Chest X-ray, PA view. Patient: 51 years old, sex M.
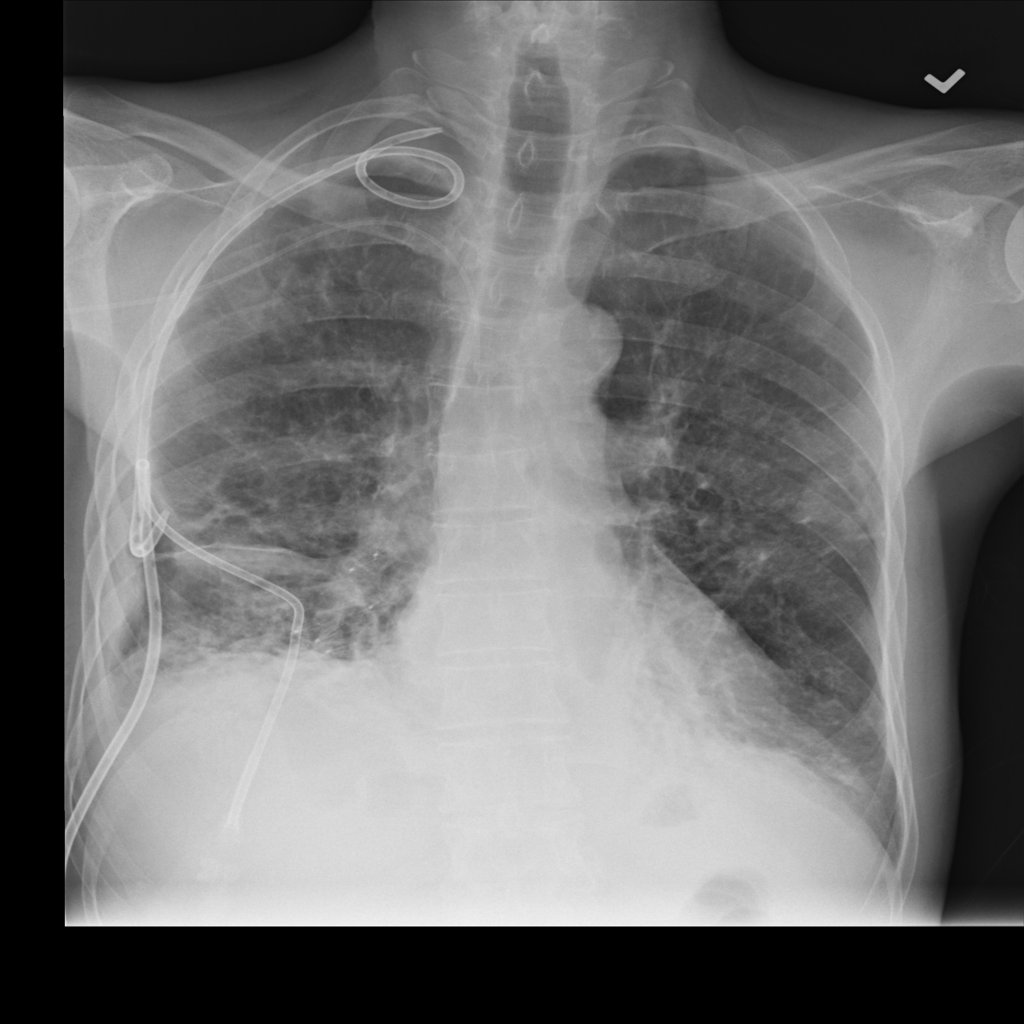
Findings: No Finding